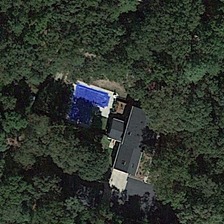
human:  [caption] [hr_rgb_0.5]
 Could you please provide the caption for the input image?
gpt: a building with a swimming pool is surrounded by many green trees .

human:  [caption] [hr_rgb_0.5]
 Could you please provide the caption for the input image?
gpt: a building with a swimming pool is surrounded by many green trees .

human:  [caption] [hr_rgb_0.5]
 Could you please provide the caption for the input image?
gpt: near the hot spring pool is a house with a black roof .

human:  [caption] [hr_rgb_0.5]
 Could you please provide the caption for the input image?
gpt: the spring pool is surrounded by lush trees and houses .

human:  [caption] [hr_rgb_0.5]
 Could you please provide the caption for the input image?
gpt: the spring pool is surrounded by lush trees and houses .